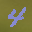
Label: 4